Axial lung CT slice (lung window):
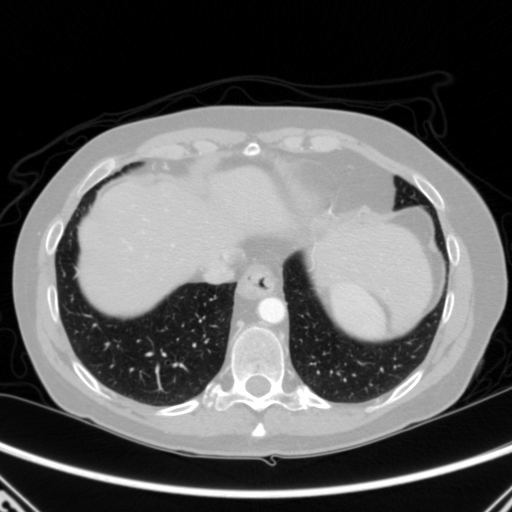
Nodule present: no